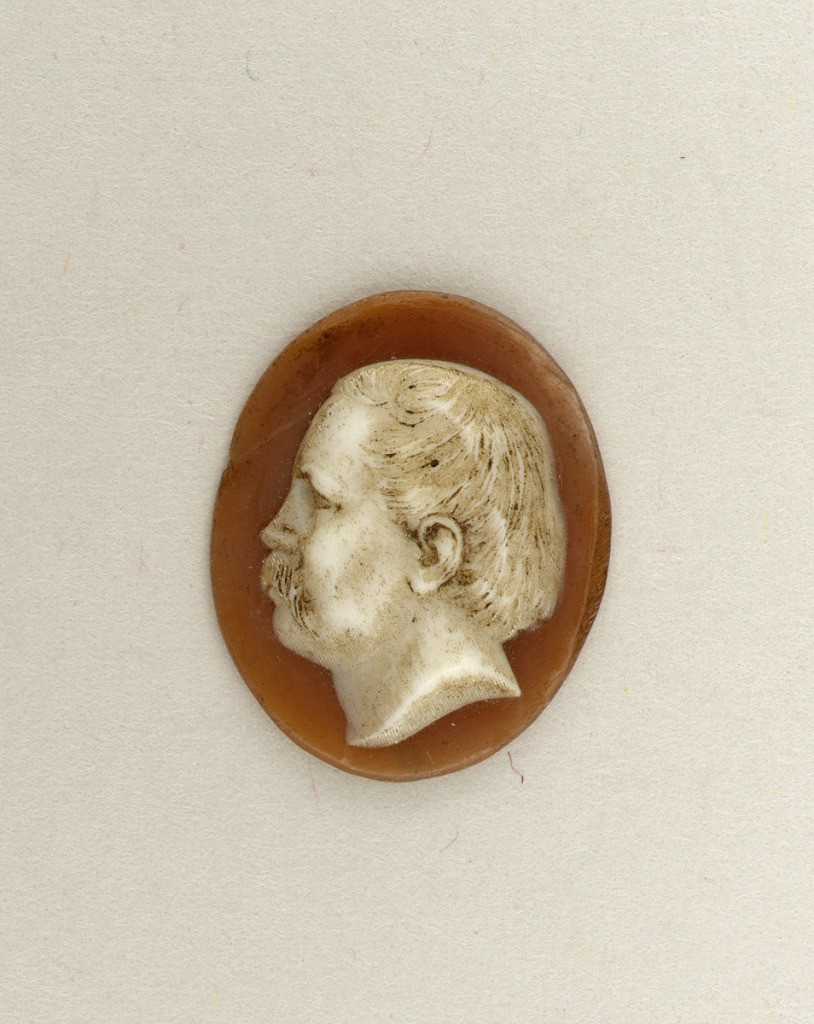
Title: Cameo
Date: late 19th century
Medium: Paste
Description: Head of a man with mustache facing left. Upright oval, white on brown